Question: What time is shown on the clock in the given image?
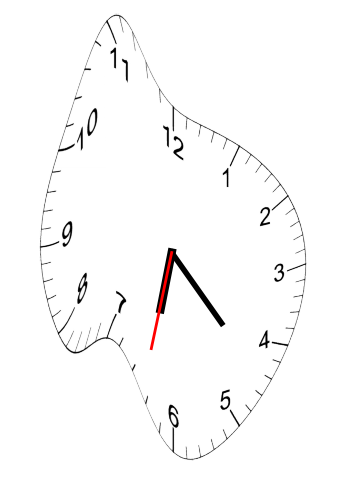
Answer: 06:22:32